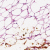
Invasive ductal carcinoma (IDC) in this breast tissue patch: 0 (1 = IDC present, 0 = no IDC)